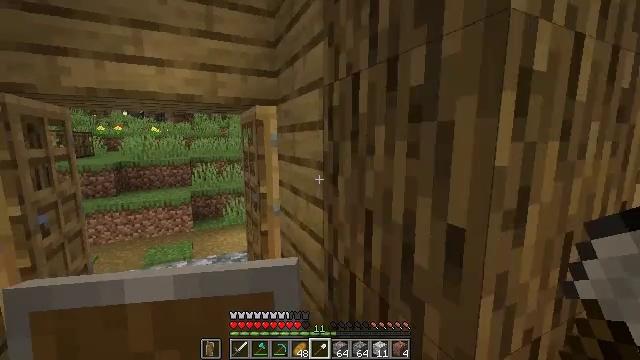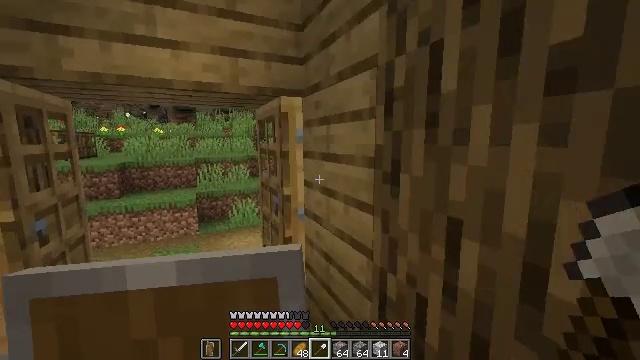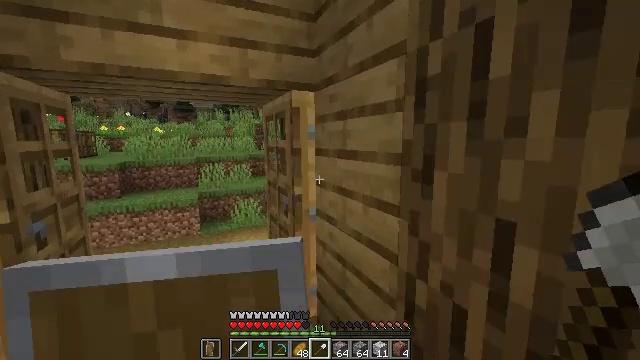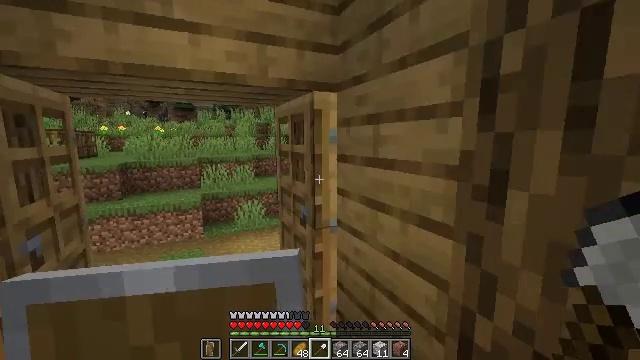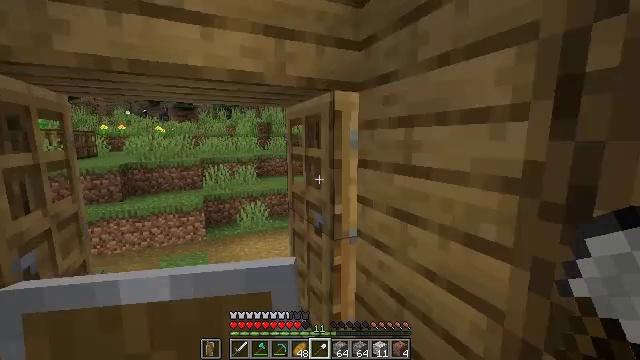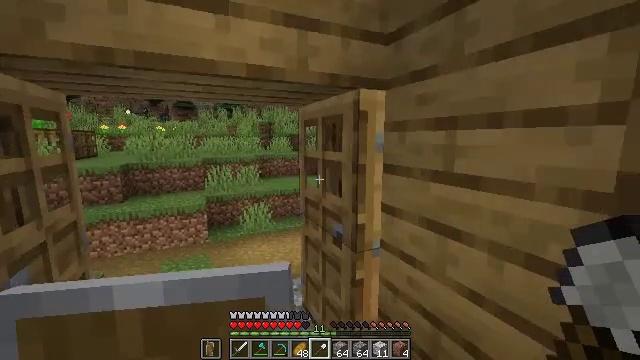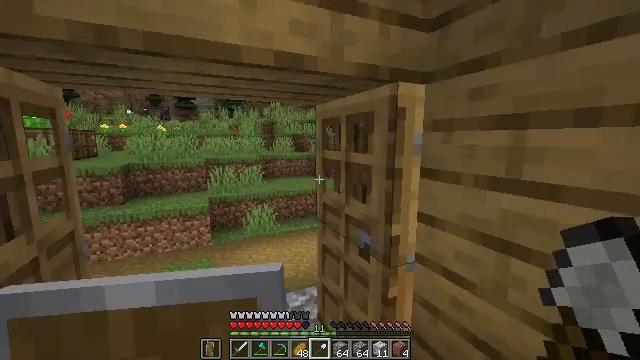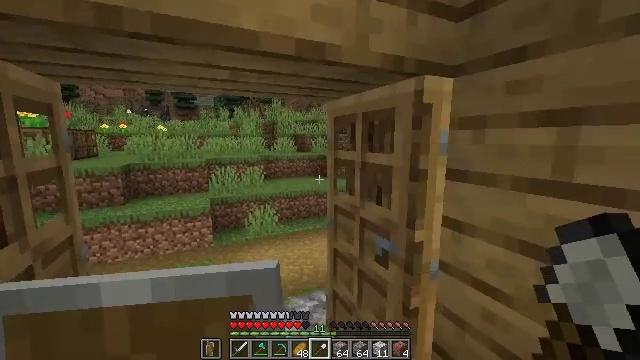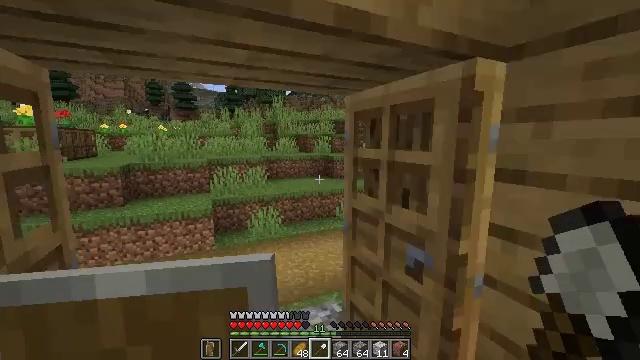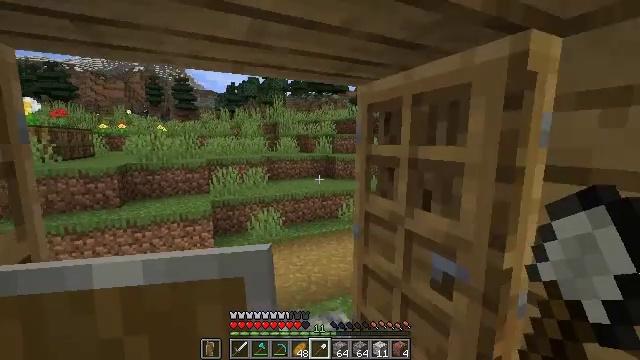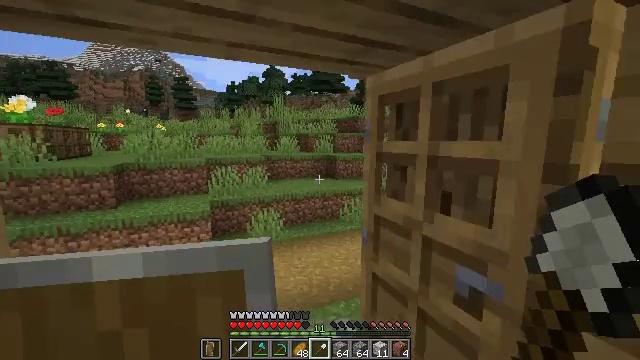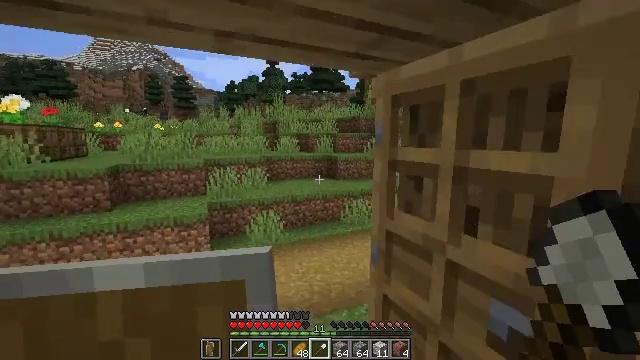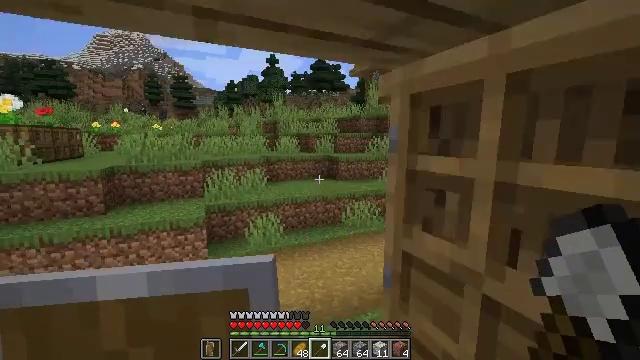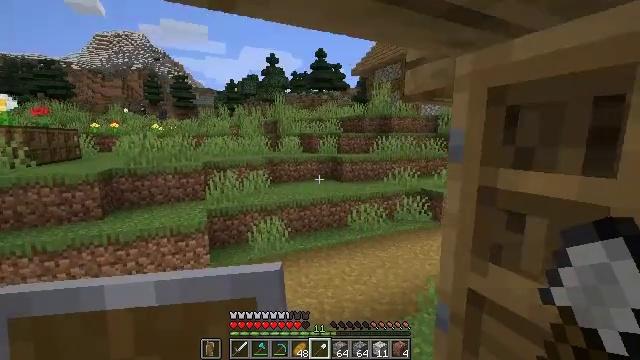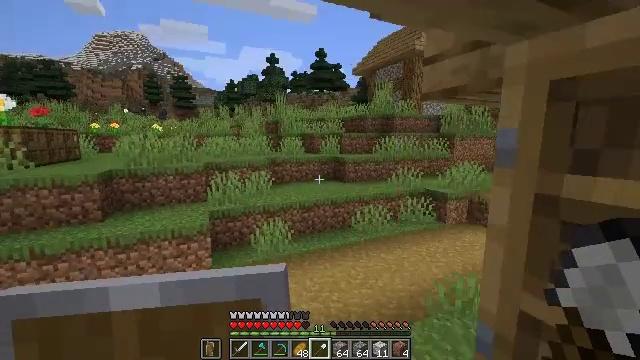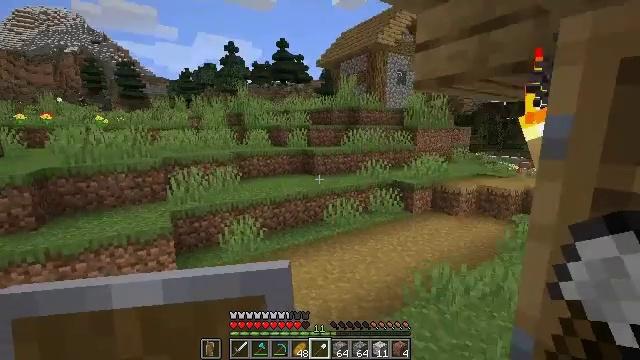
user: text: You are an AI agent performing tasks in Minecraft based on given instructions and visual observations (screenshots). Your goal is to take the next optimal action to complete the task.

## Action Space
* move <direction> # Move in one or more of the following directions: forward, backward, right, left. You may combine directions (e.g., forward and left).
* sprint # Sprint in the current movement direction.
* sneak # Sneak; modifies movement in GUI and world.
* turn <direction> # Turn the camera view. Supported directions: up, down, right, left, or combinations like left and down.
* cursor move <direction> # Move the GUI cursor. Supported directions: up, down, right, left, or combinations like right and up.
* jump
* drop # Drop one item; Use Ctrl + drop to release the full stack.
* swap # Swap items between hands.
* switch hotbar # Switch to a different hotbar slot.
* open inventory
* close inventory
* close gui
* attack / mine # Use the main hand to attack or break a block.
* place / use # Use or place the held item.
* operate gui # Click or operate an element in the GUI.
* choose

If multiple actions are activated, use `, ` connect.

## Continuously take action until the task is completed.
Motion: motion action
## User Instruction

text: Mine the blast furnace.
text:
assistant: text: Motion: move forward and move left
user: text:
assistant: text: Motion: move forward and move left
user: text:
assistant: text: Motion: move forward and move left
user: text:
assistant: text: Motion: move forward and move left
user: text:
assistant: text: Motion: move forward and move left
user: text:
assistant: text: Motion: move forward and move left
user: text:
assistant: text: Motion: move forward and move left
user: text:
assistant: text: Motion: move forward
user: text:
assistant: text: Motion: move forward
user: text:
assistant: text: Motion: move forward
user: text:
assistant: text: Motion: move forward
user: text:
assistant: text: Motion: move forward and move left
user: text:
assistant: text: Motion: move forward and move left
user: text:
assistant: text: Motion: move forward and move left
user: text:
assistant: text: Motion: move forward and move left, turn right and down
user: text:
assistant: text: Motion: move forward and move left, turn right and down
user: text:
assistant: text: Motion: move forward and move left, turn right
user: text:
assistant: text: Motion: move forward and move left, turn right
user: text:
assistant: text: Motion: move forward and move left, sprint, turn right
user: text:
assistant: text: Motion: move forward and move left, sprint, turn right
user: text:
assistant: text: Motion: move forward and move left, sprint
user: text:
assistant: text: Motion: move forward and move left, sprint
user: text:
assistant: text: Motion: move forward and move left, sprint, turn left, jump
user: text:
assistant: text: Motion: move forward and move left, turn left, jump
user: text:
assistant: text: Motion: move forward, jump
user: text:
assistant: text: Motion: move forward, jump
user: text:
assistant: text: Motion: move forward, jump
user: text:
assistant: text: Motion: move forward, jump
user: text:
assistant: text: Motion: move forward, jump
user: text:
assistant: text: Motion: move forward, jump